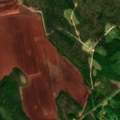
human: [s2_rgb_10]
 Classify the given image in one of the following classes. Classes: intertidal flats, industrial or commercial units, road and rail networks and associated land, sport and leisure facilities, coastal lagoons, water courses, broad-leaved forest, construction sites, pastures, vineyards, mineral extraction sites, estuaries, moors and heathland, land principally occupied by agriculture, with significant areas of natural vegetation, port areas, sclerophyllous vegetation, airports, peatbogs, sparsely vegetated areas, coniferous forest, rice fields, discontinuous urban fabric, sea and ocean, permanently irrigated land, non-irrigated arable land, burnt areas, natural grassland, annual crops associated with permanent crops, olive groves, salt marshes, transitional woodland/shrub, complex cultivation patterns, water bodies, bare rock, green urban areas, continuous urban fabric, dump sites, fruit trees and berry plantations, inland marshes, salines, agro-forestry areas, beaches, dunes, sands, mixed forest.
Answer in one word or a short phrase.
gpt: coniferous forest, mixed forest, transitional woodland/shrub, peatbogs